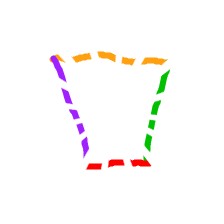
Shape: trapezoid